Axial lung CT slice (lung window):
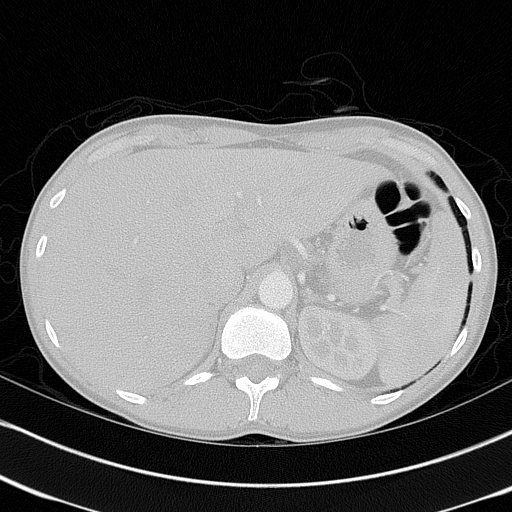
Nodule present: no